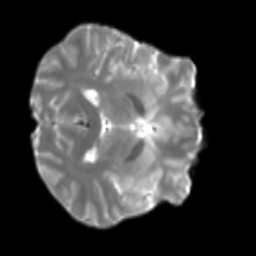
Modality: T2w
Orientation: axial
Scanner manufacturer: siemens
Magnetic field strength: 3 T
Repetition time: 4 s
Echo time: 0.0594 s